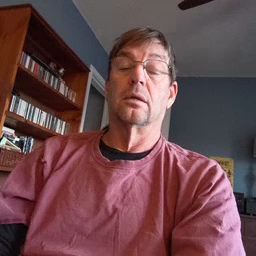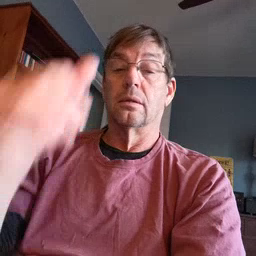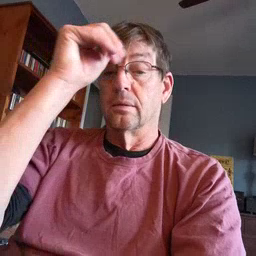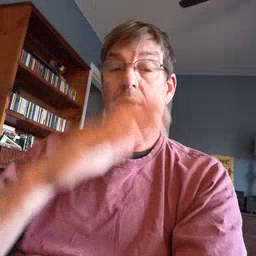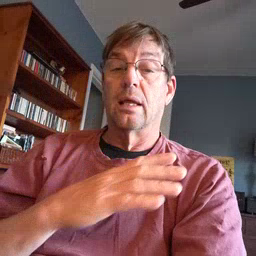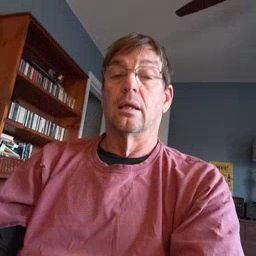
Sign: man